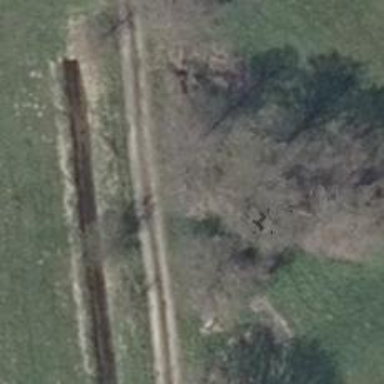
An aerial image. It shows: Row of trees in natural setting.